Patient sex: F
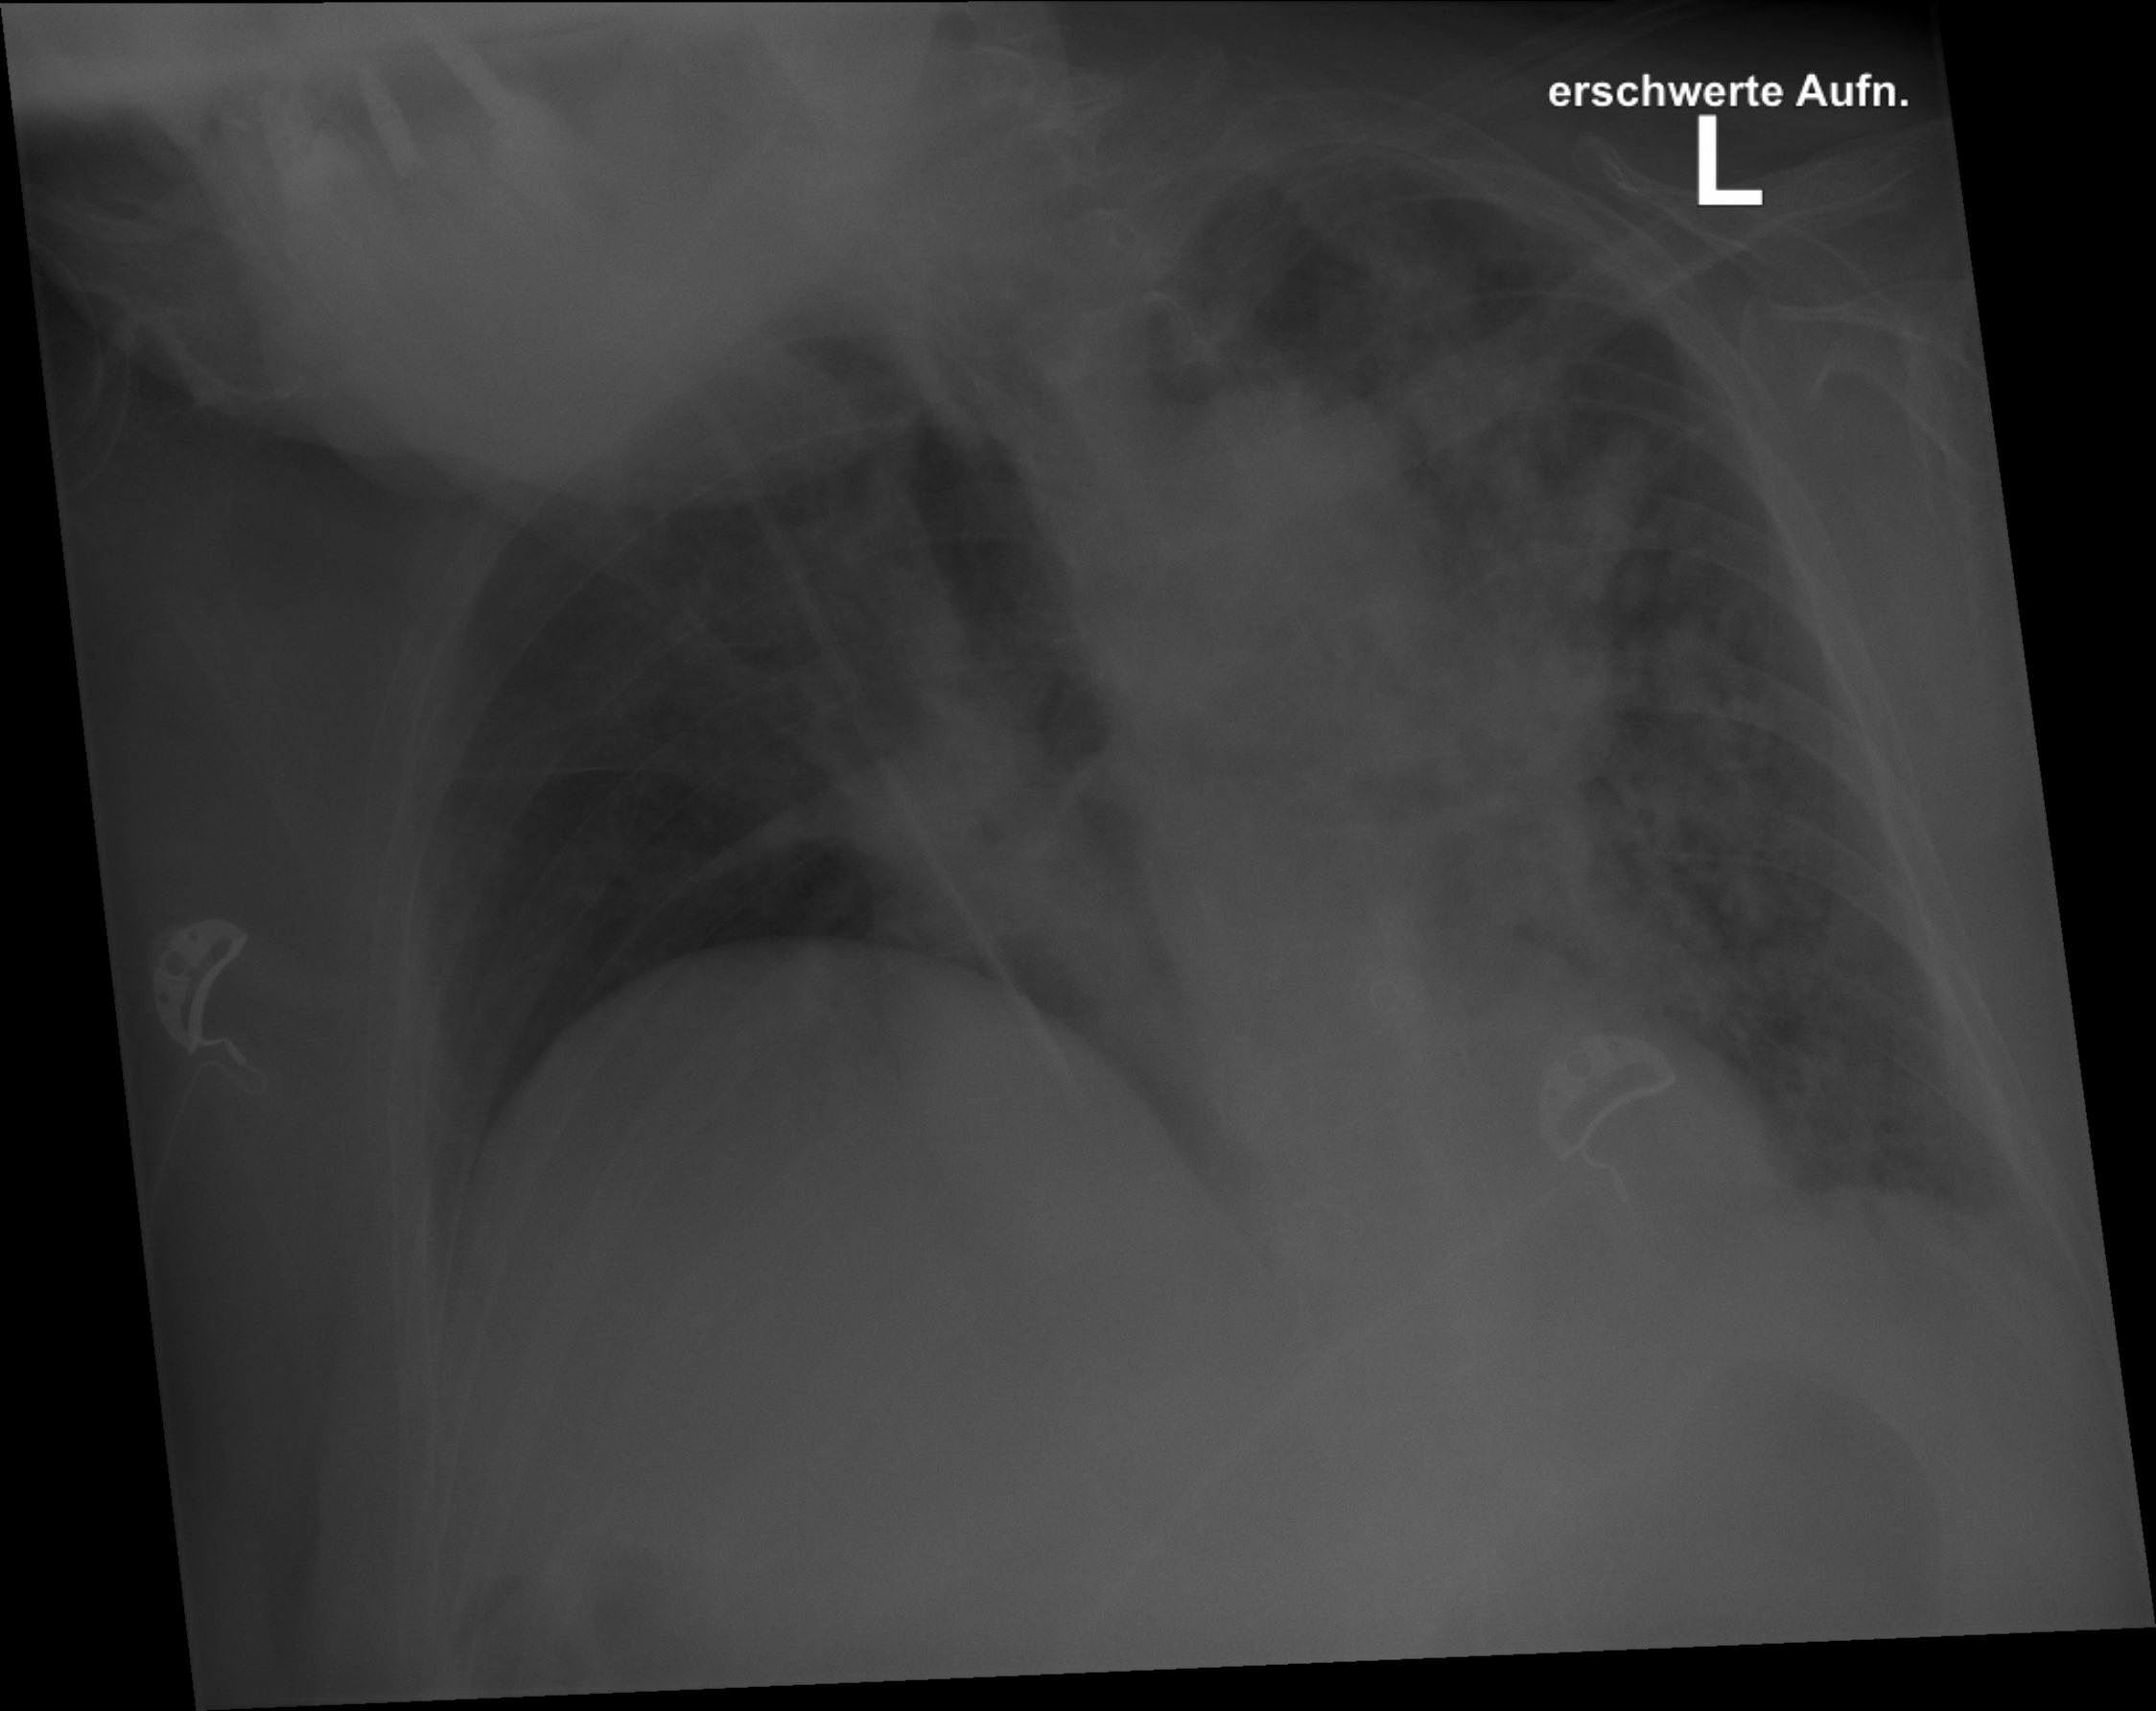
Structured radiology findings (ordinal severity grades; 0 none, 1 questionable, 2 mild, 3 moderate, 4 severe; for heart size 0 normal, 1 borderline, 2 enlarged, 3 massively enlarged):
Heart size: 0
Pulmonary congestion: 0
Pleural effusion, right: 0
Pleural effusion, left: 2
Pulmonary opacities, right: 0
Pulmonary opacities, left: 3
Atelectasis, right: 2
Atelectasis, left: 2